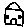
Label: house